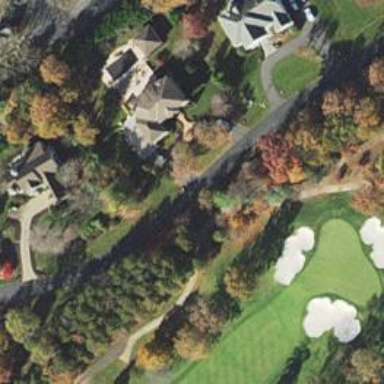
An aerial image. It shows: Path for both roads and golfers.